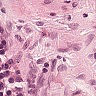
Metastatic tissue present: no